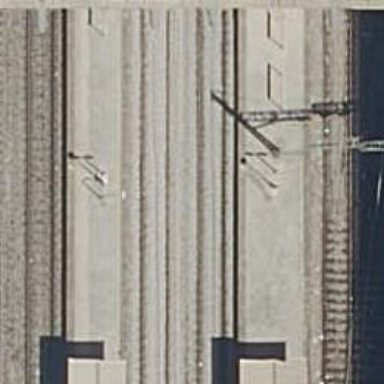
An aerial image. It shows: Railway track with contact line for electrification.